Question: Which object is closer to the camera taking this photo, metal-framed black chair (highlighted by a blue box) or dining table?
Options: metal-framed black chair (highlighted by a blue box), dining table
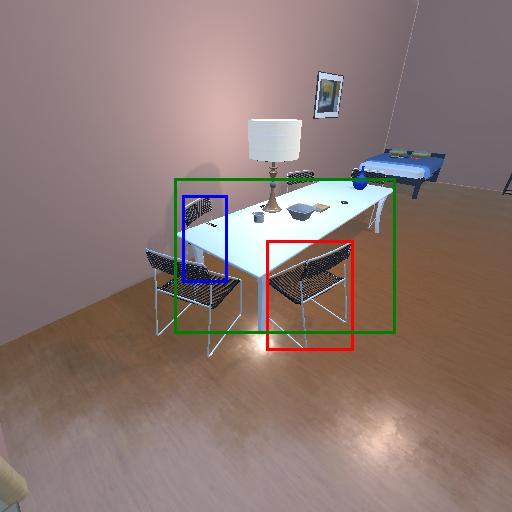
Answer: metal-framed black chair (highlighted by a blue box)